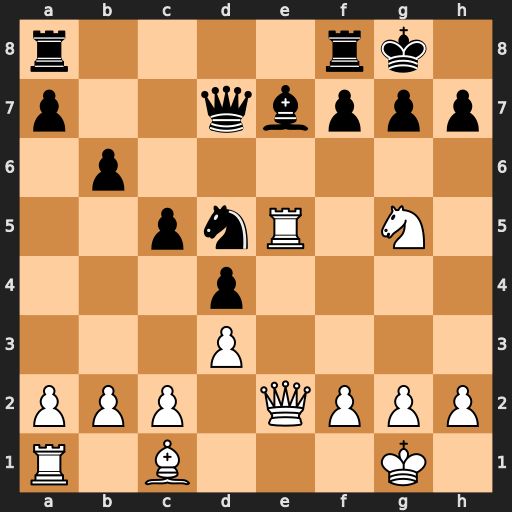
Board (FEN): r4rk1/p2qbppp/1p6/2pnR1N1/3p4/3P4/PPP1QPPP/R1B3K1
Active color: w
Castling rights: -
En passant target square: -
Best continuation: Qe4 Bxg5 Rxd5